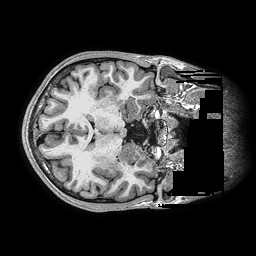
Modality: T1w
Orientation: axial
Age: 22
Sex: male